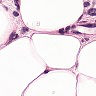
Metastatic tissue present: yes